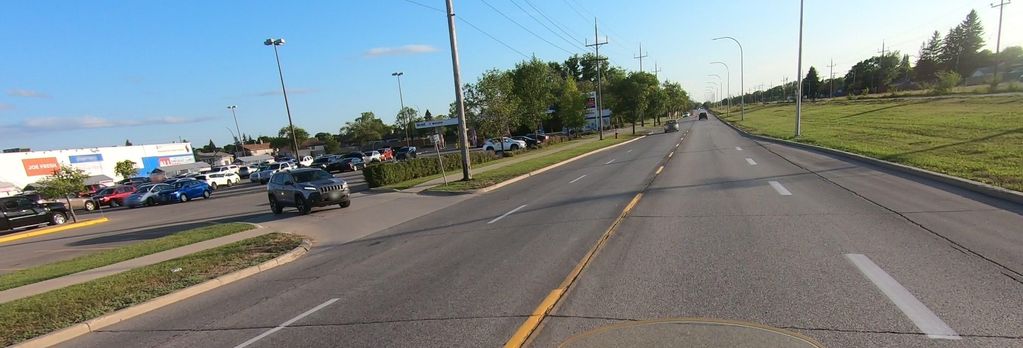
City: winnipeg